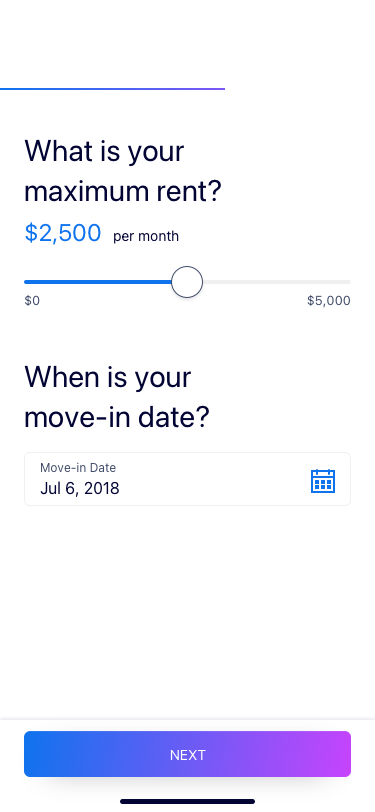
Text in this UI design:
What is your
maximum rent?
When is your
move-in date?
$2,500
$0
per month
$5,000